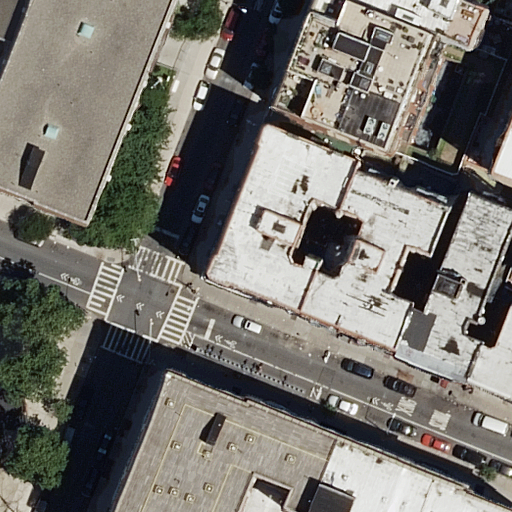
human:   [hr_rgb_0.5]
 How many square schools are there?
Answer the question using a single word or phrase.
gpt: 0

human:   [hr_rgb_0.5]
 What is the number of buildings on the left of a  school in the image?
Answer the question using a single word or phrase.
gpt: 0

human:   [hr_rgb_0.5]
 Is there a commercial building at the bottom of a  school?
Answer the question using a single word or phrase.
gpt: no

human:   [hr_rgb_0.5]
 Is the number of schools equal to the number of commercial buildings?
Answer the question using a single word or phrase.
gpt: no

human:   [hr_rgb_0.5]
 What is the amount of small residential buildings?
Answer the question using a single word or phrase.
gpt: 2

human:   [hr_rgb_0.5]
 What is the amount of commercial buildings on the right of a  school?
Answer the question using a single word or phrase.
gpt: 0

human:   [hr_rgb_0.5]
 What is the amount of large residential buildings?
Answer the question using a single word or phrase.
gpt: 2

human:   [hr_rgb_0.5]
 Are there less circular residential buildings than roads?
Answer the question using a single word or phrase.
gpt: yes

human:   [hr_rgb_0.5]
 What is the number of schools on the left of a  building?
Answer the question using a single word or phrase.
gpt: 2

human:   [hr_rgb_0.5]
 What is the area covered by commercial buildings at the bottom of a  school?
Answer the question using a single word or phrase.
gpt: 0m2

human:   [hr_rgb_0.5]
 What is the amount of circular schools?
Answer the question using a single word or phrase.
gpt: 0

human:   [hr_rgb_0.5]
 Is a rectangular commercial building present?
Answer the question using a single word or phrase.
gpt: no

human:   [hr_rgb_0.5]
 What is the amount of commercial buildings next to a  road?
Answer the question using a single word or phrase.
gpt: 0

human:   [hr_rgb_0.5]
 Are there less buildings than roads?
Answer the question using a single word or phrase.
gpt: no

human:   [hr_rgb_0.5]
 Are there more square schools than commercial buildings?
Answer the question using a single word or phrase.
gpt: no

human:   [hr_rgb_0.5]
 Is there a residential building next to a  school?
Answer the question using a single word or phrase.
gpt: yes

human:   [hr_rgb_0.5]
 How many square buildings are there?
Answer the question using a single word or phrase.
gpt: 0

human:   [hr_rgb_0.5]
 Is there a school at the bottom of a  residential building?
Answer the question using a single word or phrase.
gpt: yes

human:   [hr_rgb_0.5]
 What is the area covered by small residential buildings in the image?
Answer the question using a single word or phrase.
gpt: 46m2

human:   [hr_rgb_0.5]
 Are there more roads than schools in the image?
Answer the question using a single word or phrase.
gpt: no

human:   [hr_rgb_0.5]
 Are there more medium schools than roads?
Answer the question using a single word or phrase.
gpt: no

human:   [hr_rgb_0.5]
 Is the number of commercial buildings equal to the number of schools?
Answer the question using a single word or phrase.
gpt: no

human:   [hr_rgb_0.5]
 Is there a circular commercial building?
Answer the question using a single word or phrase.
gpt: no

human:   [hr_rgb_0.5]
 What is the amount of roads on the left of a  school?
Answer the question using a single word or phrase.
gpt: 0

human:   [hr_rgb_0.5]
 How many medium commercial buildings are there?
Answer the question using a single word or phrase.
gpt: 0

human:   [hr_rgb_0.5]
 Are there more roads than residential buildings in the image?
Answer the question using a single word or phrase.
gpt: no

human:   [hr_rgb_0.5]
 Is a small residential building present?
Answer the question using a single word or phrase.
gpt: yes

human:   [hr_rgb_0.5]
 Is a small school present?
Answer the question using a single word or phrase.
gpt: no

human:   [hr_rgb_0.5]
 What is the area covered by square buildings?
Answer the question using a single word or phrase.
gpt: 0m2

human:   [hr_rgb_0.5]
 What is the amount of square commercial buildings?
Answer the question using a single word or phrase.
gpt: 0

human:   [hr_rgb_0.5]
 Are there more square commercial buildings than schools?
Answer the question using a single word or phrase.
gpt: no

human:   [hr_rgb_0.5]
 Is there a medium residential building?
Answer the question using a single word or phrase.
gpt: yes

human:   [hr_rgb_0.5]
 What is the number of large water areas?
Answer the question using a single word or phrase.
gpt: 0

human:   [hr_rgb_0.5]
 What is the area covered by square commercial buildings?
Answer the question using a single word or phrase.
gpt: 0m2

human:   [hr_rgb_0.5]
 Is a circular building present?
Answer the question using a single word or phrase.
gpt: no

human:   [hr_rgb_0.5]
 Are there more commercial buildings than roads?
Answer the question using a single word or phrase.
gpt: no